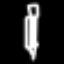
Label: pencil